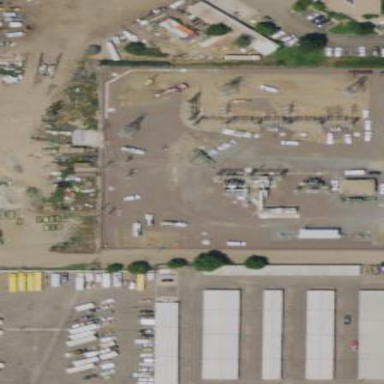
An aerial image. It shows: Outdoor distribution level power substation.